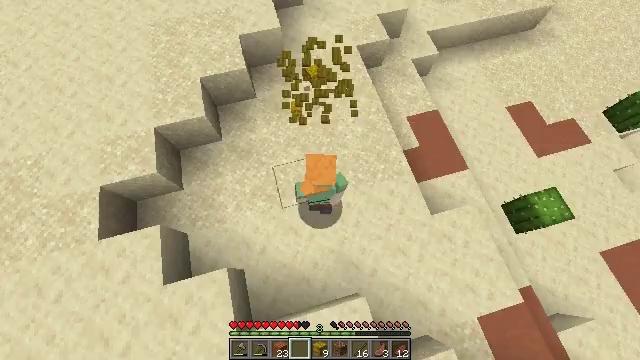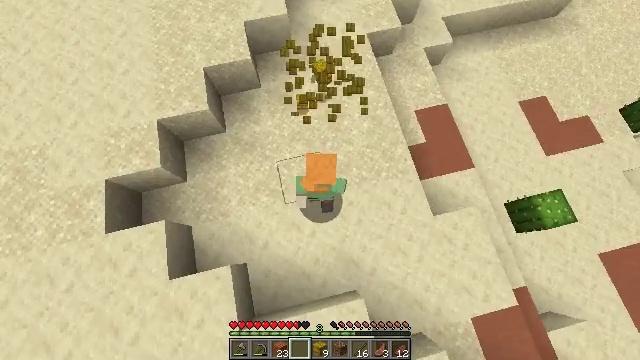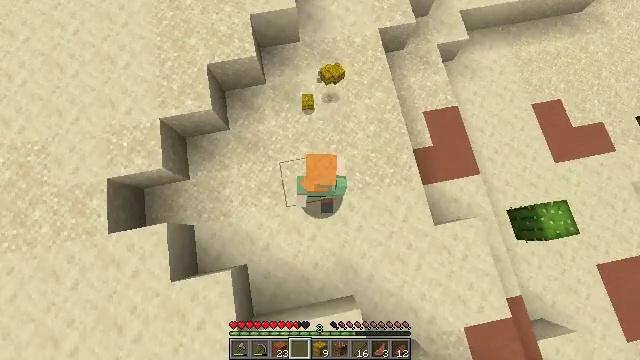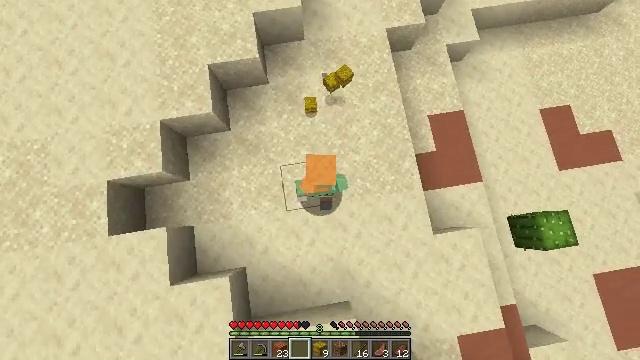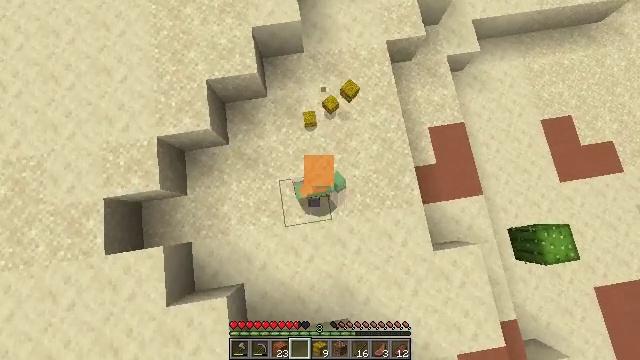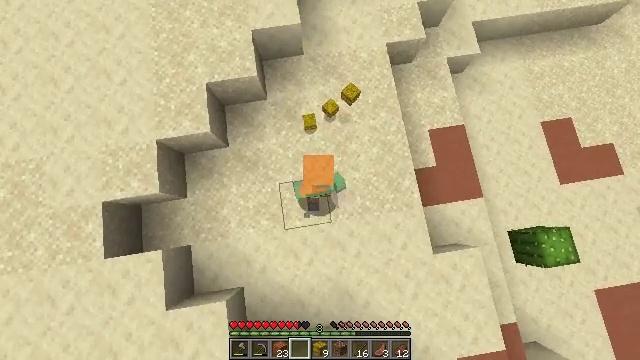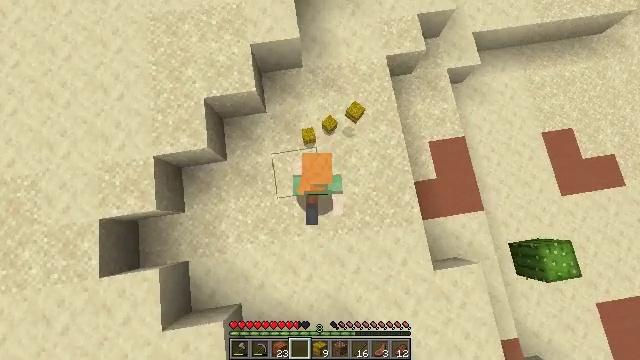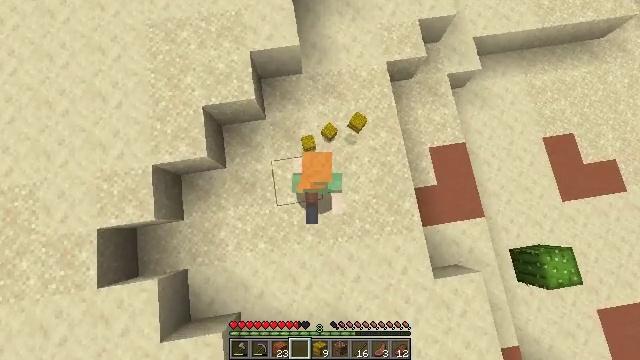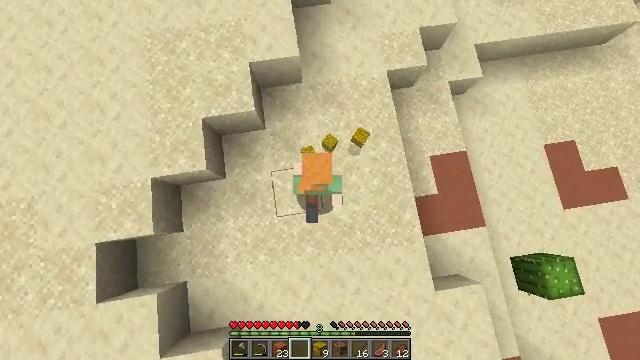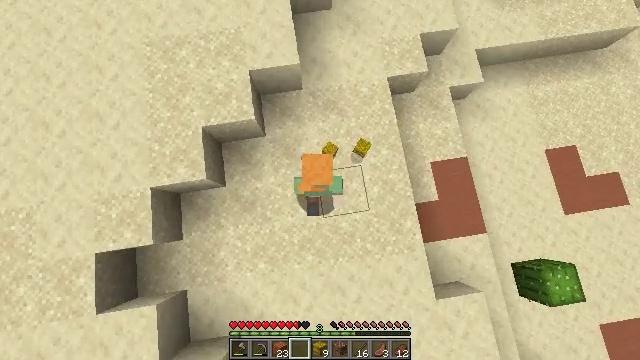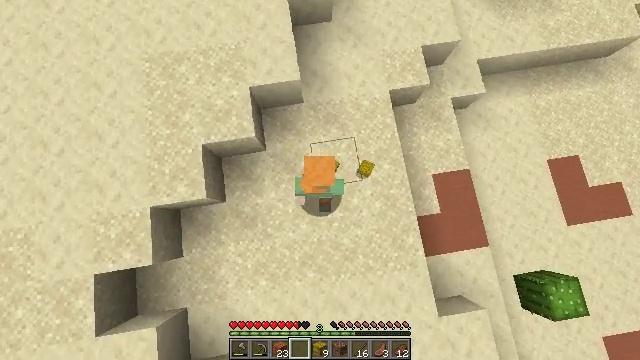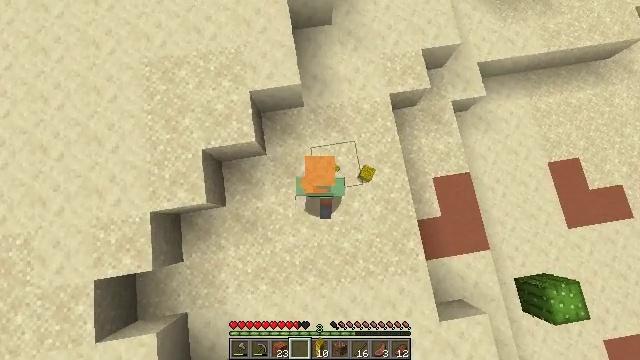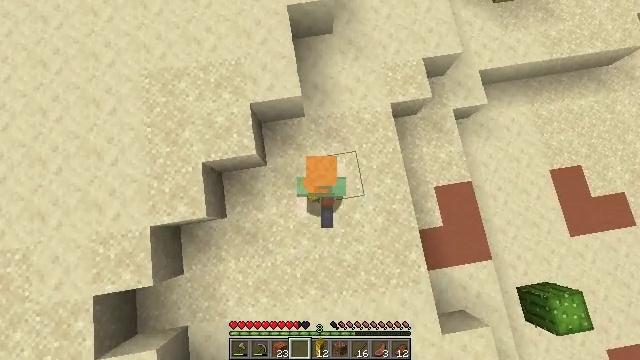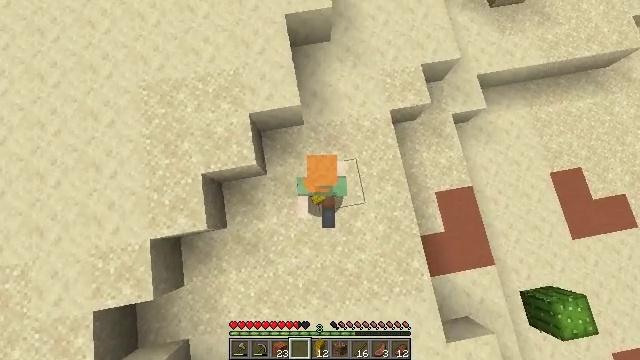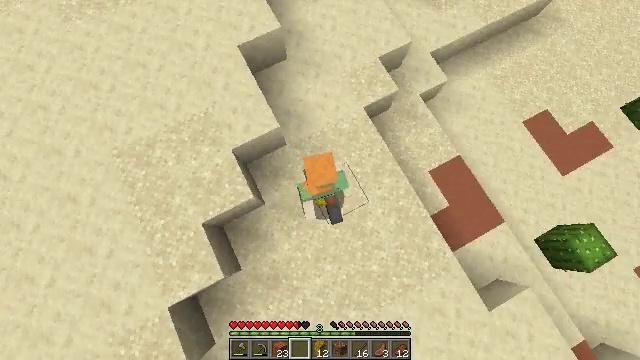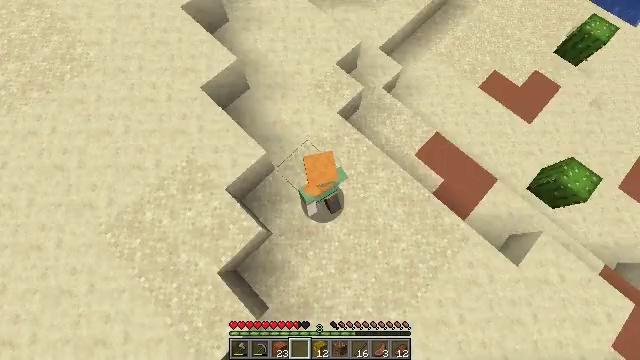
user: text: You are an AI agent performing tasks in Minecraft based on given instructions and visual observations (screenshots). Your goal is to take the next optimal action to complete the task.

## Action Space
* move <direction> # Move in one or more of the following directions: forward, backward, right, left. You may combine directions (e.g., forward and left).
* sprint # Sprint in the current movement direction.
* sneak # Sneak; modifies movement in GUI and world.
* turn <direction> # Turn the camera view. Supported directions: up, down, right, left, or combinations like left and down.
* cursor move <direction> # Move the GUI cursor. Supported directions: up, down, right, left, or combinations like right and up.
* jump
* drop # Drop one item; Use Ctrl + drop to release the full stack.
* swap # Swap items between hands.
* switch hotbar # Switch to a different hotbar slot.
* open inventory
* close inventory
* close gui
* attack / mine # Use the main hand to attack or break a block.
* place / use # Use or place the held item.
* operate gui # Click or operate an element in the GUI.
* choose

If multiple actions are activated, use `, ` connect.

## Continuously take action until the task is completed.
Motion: motion action
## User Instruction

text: Collect the white glazed terracotta by mining it.
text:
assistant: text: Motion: move forward, turn left and down
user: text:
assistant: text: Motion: move forward, turn left and down
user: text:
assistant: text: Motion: move forward, turn left and down
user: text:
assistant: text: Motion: move forward
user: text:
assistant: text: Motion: move forward
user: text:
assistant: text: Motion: move forward
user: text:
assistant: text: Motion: move forward
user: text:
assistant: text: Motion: move forward
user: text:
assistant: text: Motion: move forward
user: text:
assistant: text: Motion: move forward
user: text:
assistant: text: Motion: move forward
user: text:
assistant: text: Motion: move forward
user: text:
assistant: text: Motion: move forward
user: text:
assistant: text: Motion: move forward, turn right and up
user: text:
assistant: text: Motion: move forward, turn right and up
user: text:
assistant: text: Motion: move forward, turn right and up
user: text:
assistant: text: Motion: move forward, turn right and up
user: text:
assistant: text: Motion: move forward, turn right and up
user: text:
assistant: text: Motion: move forward, turn right and up
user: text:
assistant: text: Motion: move forward, turn right and up
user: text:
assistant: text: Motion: move forward, turn right and up
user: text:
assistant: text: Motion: move forward, turn right and up
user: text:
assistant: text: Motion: move forward, turn right
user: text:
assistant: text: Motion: move forward, turn down
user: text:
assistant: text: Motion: move forward, turn left and down
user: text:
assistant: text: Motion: move forward, turn left and down
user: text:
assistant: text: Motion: move forward, turn left and down
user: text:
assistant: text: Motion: move forward, turn left and down
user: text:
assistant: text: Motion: move forward
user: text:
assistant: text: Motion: move forward, turn left and down